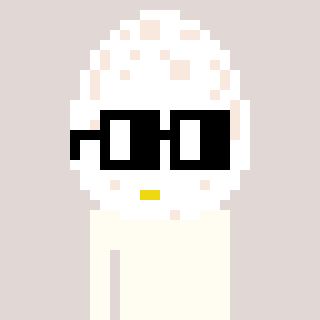
a pixel art character with square black glasses, a egg-shaped head and a grayscale-colored body on a warm background